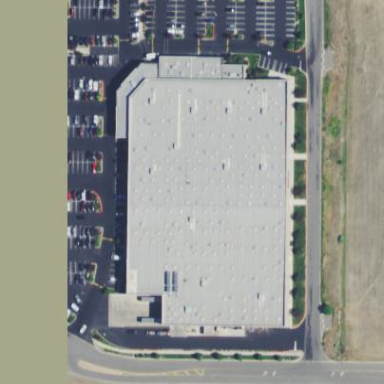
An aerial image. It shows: Retail area.